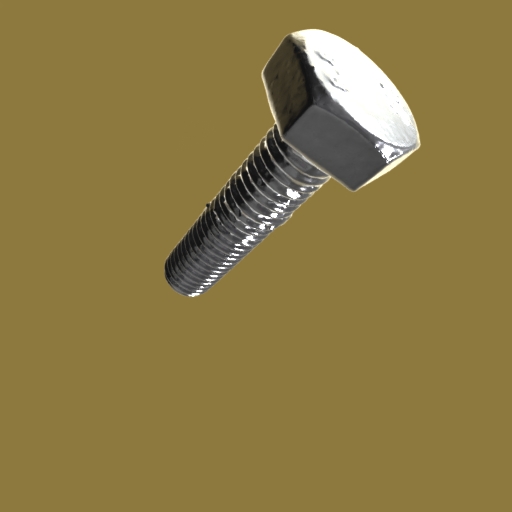
Label: bolt